Question: i want Responsive div inside responsive image as below

any help would be appreciated.
i am not good at css:(
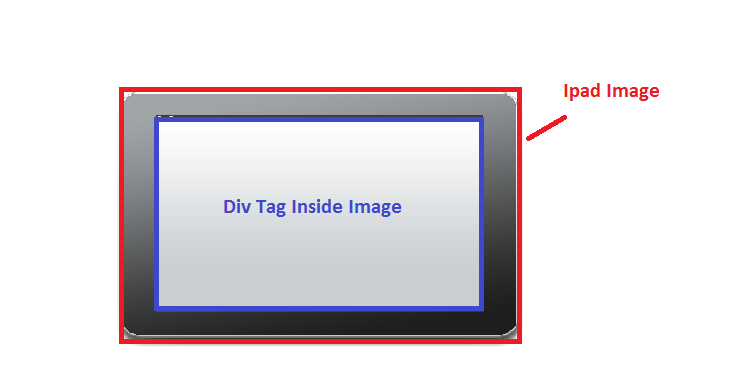
Answer: demo - <URL>
use percentage for placing the content 'div' parent should be positioned 'relative'
'''
.content {
position: absolute;
width: 68.7%;
height: 67.6%;
background: Red;
left: 15%;
top: 11%;
}
'''
'''
.cont {
position: relative;
}
img {
width: 100%;
}
.content {
position: absolute;
width: 68.7%;
height: 67.6%;
background: Red;
left: 15%;
top: 11%;
}
}
'''
'''
<div class="cont">
<img src="http://northwestpassageapp.com/wp-content/themes/relish_theme/img/ipad_border.png" />
<div class="content">content here</div>
</div>
'''